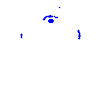
Particle: pion